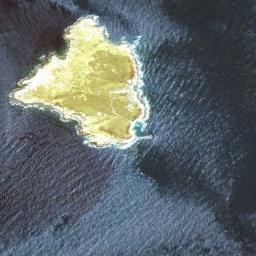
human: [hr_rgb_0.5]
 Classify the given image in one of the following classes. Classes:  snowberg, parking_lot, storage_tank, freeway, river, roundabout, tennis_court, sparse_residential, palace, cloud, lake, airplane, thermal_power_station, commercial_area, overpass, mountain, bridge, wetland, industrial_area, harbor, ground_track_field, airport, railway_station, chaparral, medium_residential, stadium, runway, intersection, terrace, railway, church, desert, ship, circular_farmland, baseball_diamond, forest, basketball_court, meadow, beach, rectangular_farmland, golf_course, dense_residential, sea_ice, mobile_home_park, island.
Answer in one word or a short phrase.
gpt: island